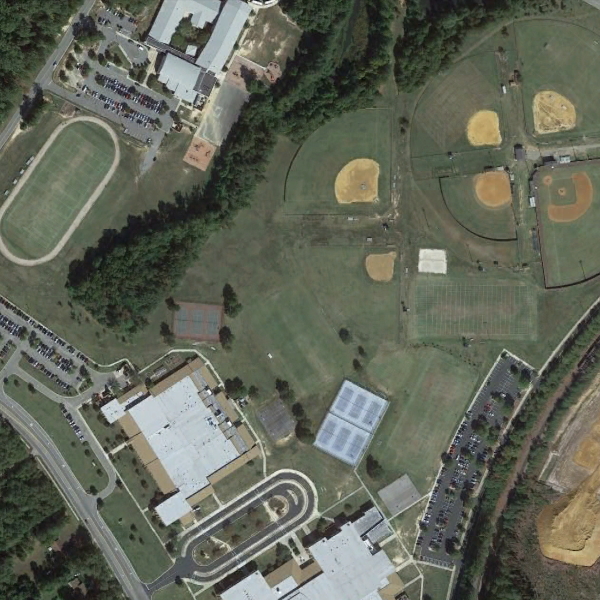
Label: School